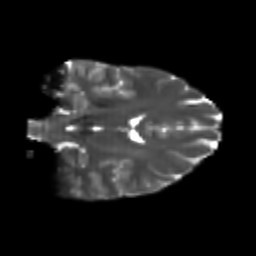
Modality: T2w
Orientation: coronal
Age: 23
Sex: female
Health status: healthy
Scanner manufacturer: philips
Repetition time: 7.386 s
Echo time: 0.08599 s